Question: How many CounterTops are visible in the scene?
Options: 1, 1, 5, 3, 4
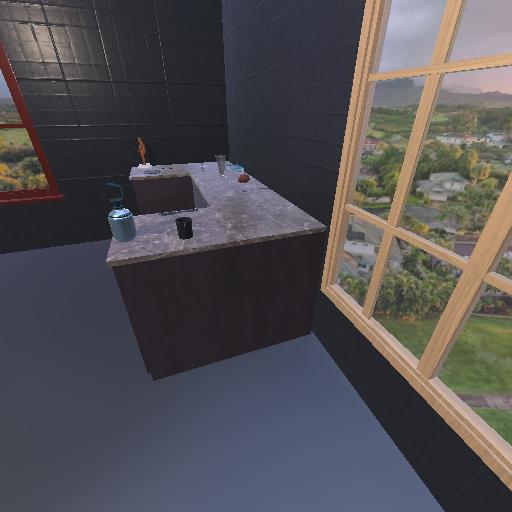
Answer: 1